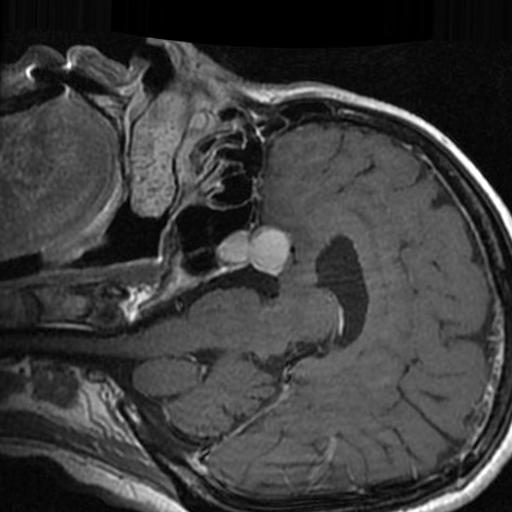
Label: brain_tumor